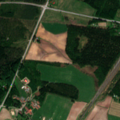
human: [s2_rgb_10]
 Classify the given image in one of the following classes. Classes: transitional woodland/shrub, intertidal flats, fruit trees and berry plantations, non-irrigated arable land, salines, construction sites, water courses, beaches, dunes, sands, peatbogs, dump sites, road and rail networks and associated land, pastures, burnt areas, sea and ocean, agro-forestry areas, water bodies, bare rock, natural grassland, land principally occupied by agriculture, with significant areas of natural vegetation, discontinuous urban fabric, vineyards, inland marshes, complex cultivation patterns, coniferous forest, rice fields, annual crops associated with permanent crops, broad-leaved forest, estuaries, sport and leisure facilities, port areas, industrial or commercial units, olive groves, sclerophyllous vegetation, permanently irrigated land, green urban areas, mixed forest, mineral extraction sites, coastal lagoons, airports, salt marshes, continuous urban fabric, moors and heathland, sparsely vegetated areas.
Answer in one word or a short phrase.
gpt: non-irrigated arable land, land principally occupied by agriculture, with significant areas of natural vegetation, coniferous forest, mixed forest